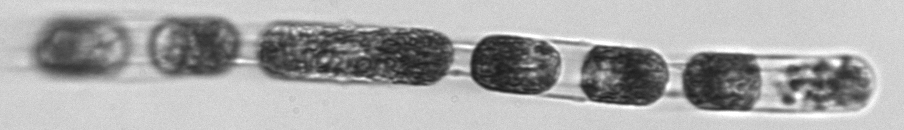
Label: Hemiaulus